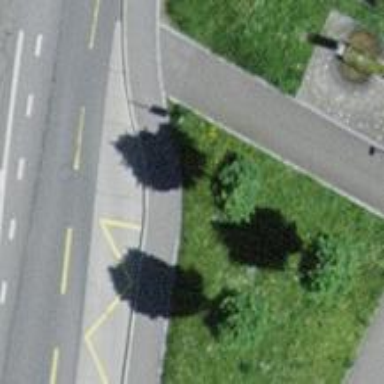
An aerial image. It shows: Sidewalk with public transport platform.